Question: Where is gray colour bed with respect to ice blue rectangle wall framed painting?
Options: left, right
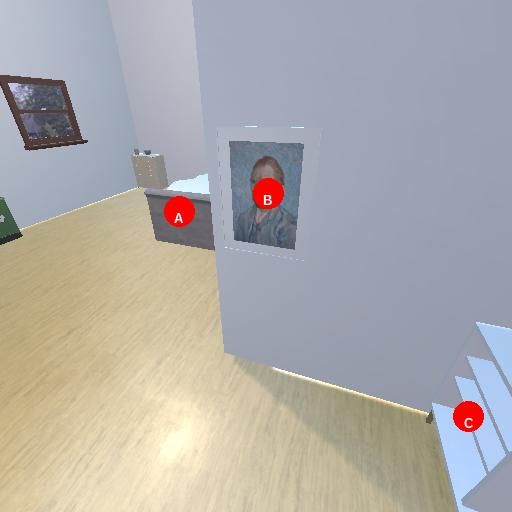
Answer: left